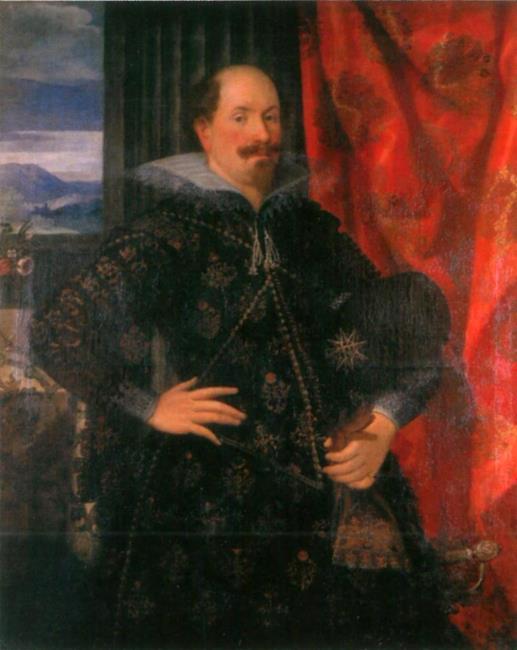
Title: Portrait of Ernst zu Holstein-Schaumburg (1569-1622)
Artist: Hans Rottenhammer (I)
Earliest date: 1612
Latest date: 1612
Genre: painting
Iconography: Gloves
Keywords: man's portrait, knee-length portrait, head to the right, body facing right, standing (position), facing front, hand on side, glove/gloves in hand, standing collar, lace, acorn tassels, rapier, curtain/drapery background, column as background, background view of landscape